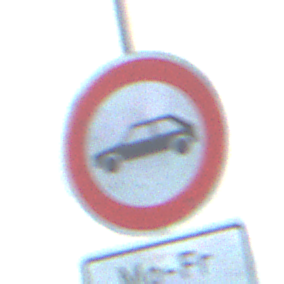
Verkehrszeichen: VerbotPersonenkraftwagen
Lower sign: ZeitangabenMitBeschraenkungAufWochentage2
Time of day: SunriseSunset
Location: Outdoor (RoadRail)
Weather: PartlyCloudy
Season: NotSpecified
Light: Natural